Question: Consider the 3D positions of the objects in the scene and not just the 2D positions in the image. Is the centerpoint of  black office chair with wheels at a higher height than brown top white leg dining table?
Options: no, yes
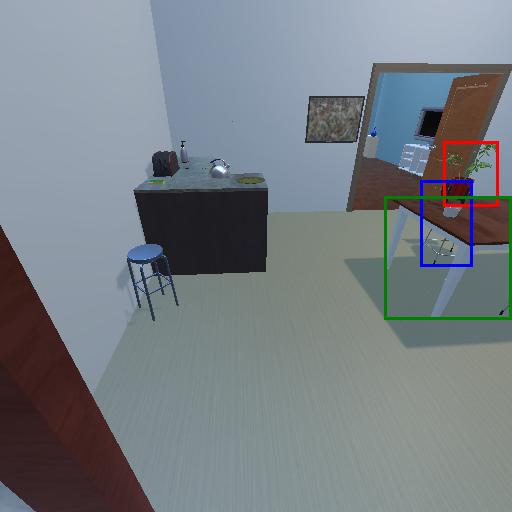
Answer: no